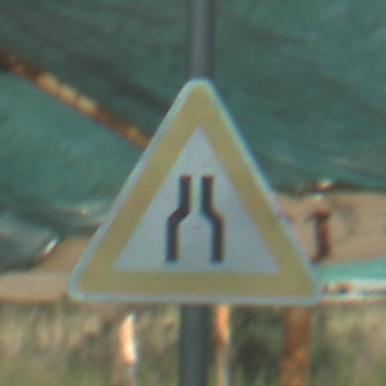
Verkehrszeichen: VerengteFahrbahn
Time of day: MorningAfternoon
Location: Roofed (Special)
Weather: PartlyCloudy
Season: NotSpecified
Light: Natural